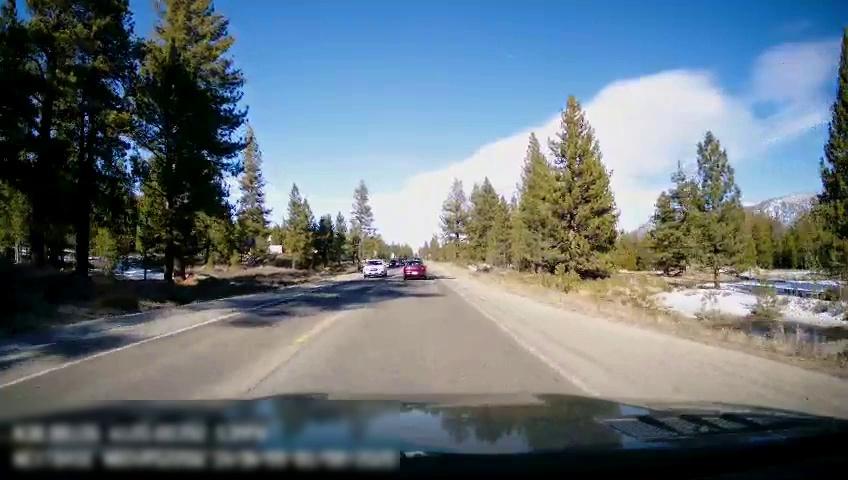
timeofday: Day
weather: Sunny
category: Drivable Space
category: Vehicles | Car
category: Vehicles | Car
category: Lanes | Current Lane
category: Lanes | Current Lane
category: Lanes | Opposite Lane